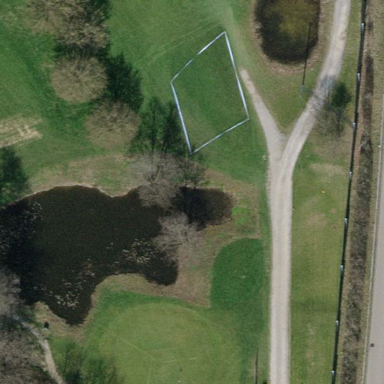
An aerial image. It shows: Natural pond serving as water hazard on golf course.